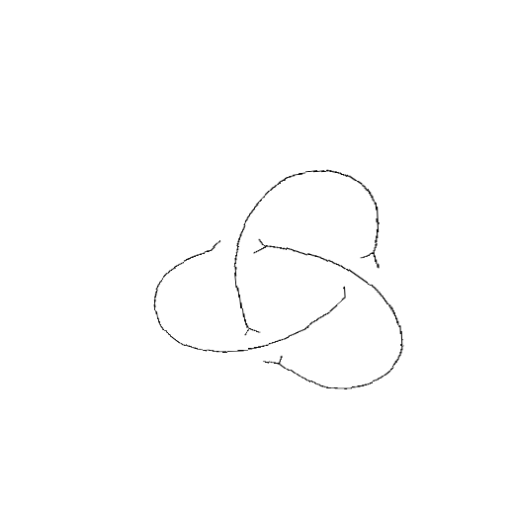
Crossing number: 3